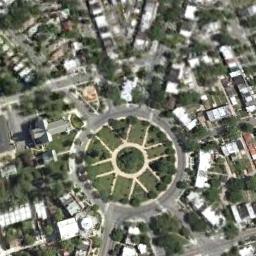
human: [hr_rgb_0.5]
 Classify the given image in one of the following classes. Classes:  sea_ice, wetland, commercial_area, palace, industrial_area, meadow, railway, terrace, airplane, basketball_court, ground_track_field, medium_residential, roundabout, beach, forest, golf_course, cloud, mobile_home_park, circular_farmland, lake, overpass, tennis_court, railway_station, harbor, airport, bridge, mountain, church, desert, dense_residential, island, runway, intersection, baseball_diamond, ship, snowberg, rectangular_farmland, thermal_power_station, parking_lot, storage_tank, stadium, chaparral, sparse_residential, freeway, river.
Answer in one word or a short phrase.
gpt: roundabout